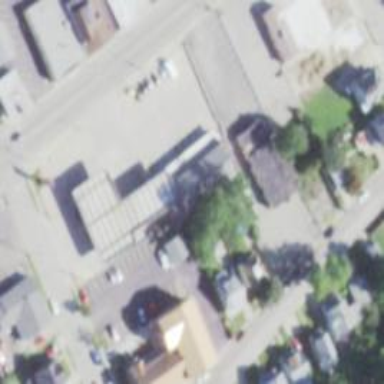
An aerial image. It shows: Convenience shop.